Interaction volume radius: 5 \u00c5
Interaction volume height: 30 \u00c5
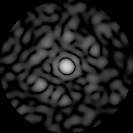
Disorder parameter: 0.7922